Question: Listgrid of smartgwt has a feature to show row number. I tried to use that for small tables and it works like a charm.
But for tables where the number of rows is more than 9999, "row number" column does not show more that 4 digits.

So, here is a question. How to make Listgrid to show all digits in "row number" column?
My test grid:
'''
ListGrid listGrid=new ListGrid();
listGrid.setWidth(300);
listGrid.setHeight(200);
ListGridField name = new ListGridField("name", "Name");
listGrid.setFields(name);
listGrid.setShowRowNumbers(true);
Record[] records=new Record[10000];
for (int i=0; i<records.length; i++){
Map<String, String> map=new HashMap<String, String>();
map.put("name", "Hello");
records[i]=new Record(map);
}
listGrid.setData(records);
listGrid.setAutoFitData(Autofit.HORIZONTAL);
'''
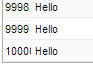
Answer: Check <URL> out. You'll be able to change the width.
The code should be something like
'''
ListGridField rowNumberField = new ListGridField();
// Either
//-------------------------------------------------------
rowNumberField.setWidth(15); //Whatever width you want
//-------------------------------------------------------
// Or
//-------------------------------------------------------
rowNumberField.setAutoFitWidth(true);
//-------------------------------------------------------
ListGrid listGrid = new ListGrid();
listGrid.setRowNumberFieldProperties(rowNumberField);
'''